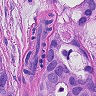
Metastatic tissue present: yes